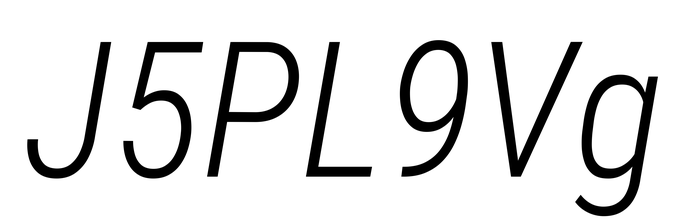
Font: Roboto-Italic_Condensed_Light_Italic